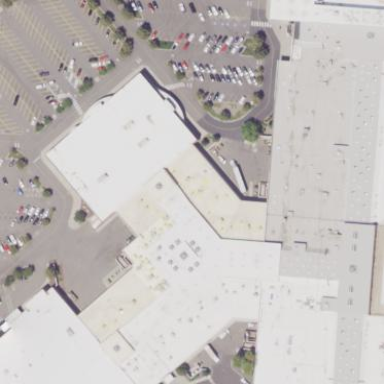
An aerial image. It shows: Mall building.